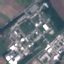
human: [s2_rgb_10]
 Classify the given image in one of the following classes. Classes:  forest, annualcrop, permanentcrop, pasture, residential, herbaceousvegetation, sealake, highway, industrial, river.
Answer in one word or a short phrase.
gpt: Industrial